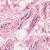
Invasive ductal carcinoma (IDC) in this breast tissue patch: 0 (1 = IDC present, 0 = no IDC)